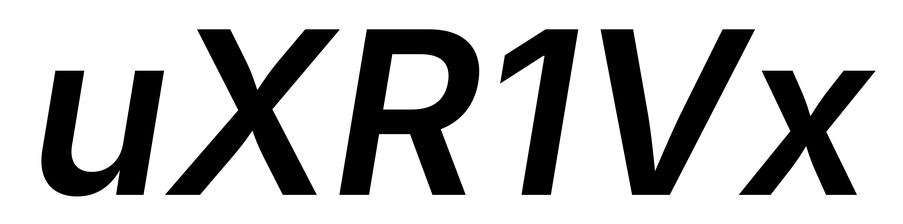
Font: Inter-Italic_SemiBold_Italic